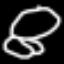
Label: frog